Field crop: maize
Growth stage: 2
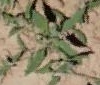
Species: atriplex